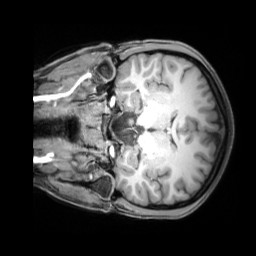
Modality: T1w
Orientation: coronal
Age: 20
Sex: female
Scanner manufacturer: siemens
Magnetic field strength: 3 T
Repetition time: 1.97 s
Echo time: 0.00206 s